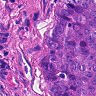
Metastatic tissue present: yes